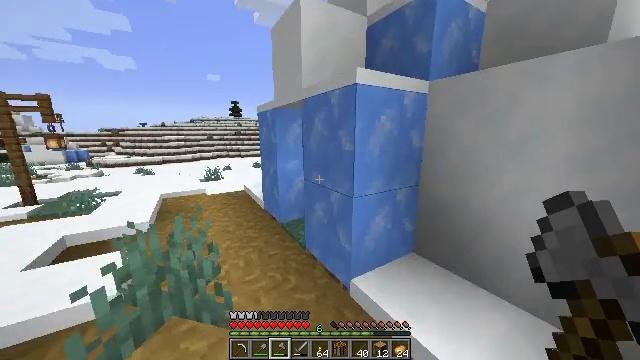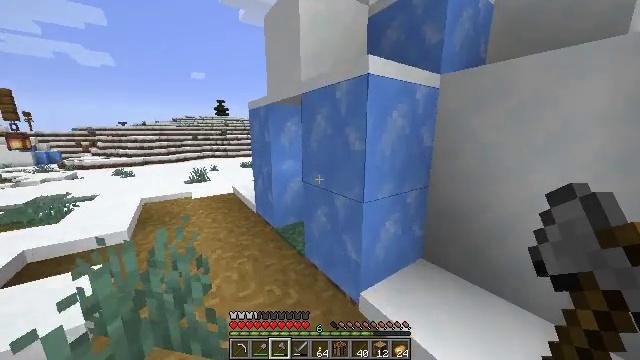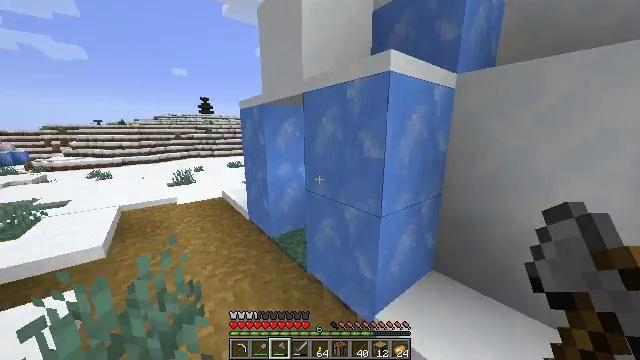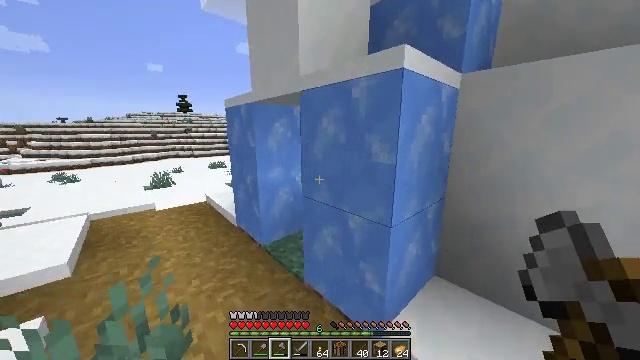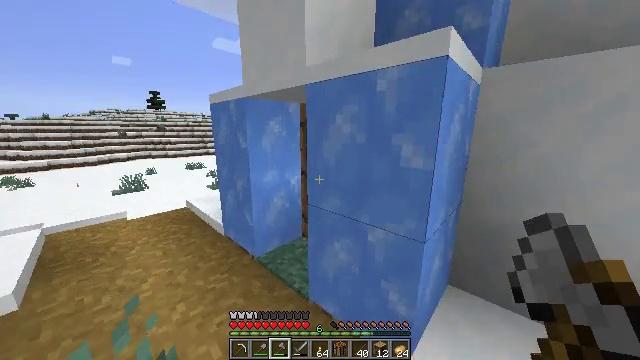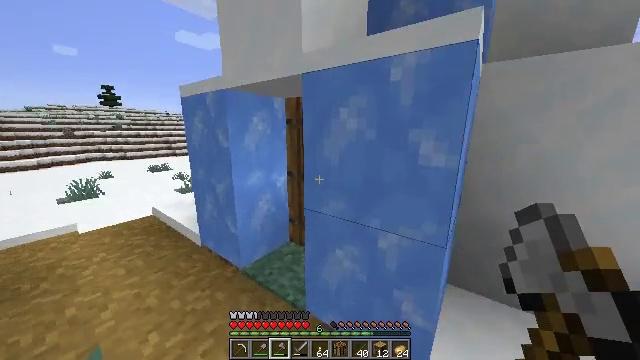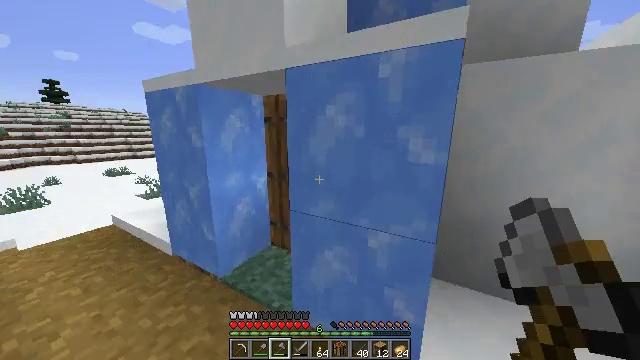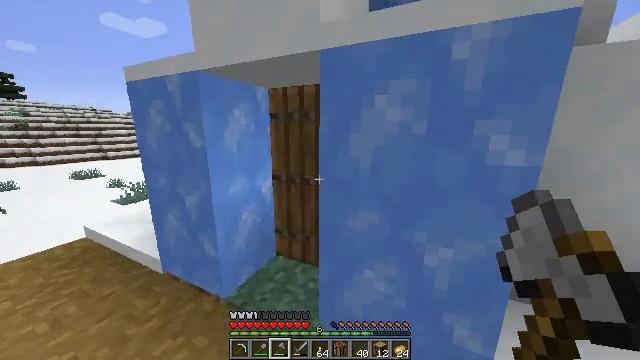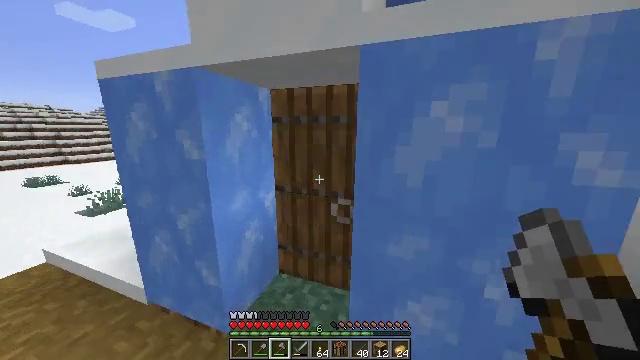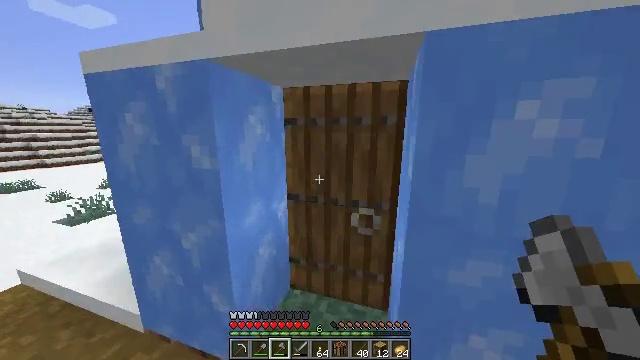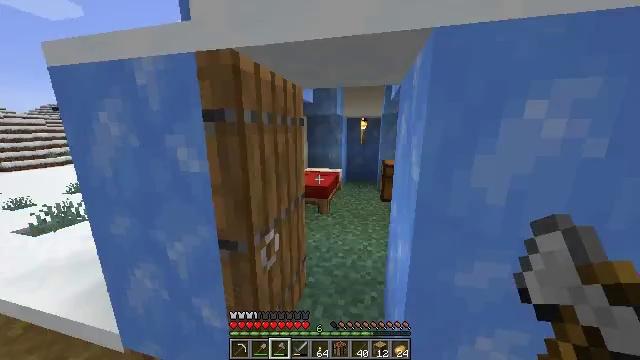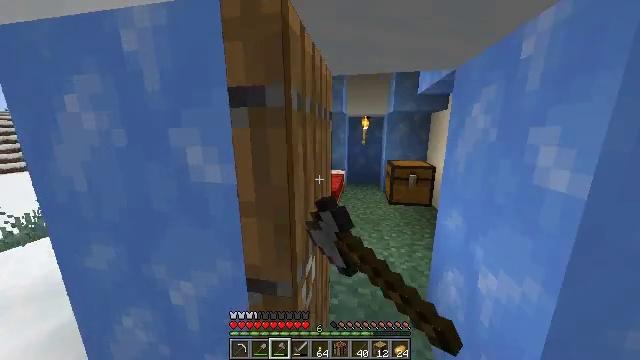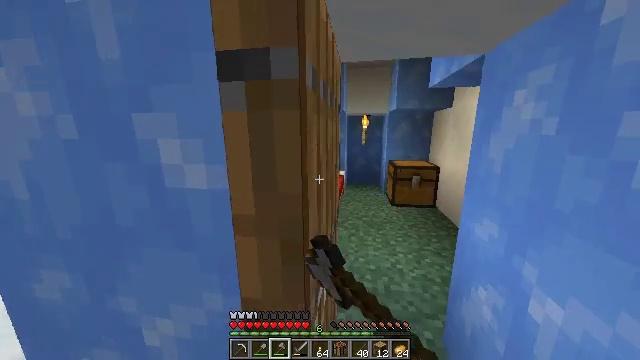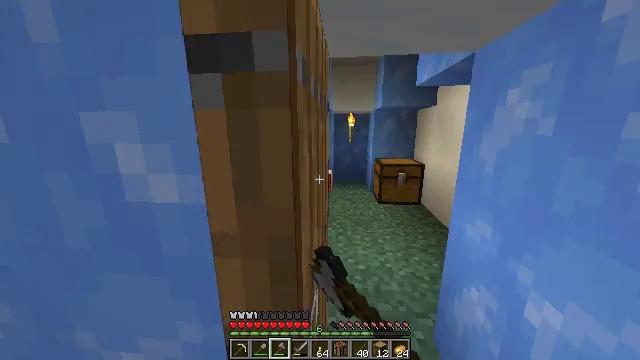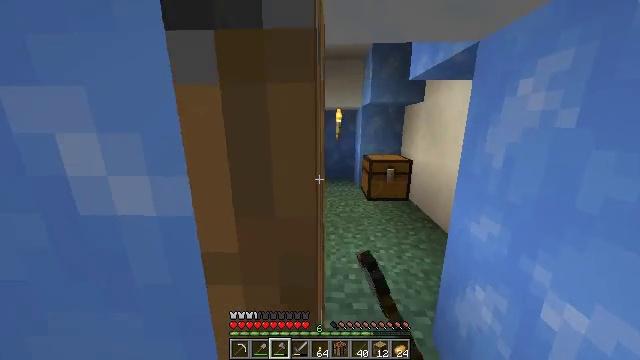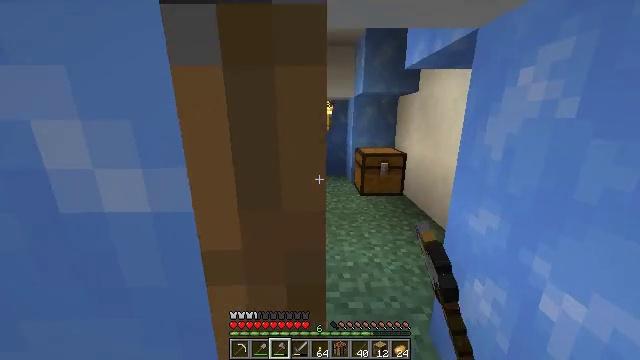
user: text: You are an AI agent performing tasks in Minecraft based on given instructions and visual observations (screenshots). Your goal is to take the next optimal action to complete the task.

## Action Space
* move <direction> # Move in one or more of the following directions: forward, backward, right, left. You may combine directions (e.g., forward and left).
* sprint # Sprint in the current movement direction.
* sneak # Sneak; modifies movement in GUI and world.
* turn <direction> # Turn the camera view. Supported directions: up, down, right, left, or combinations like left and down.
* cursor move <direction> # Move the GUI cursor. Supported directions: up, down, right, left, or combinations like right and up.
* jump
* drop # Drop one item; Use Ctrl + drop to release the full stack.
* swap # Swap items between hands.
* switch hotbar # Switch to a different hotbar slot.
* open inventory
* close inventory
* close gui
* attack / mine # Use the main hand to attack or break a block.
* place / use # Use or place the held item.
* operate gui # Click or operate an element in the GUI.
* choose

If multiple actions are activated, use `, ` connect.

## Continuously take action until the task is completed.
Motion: motion action
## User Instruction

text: Collect spruce leaves for landscaping.
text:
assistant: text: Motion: move forward and move left, sprint, turn right
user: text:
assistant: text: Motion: move forward and move left, sprint, turn right
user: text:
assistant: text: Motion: move forward and move left, sprint, turn right
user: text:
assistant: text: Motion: move forward and move left, sprint, turn right
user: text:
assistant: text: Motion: move forward and move left, sprint, turn right
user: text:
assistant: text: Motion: move forward and move left, sprint, turn right
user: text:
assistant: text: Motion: move forward and move left, sprint, turn right
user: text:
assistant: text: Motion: move forward and move left, sprint, turn right
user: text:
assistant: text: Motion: move forward and move left, sprint, turn right
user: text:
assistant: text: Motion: move forward and move left, sprint, turn right, use / place
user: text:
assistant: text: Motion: move forward, sprint, turn right, use / place
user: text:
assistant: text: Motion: move forward, sprint, turn right, use / place
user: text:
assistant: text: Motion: move forward, sprint, turn right, use / place
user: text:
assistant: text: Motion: move forward, sprint, turn right
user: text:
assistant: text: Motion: move forward, sprint, turn right and down
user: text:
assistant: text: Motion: move forward, sprint
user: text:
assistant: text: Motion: move forward, sprint, turn down
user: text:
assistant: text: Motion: move forward, turn down
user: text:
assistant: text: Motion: move forward, turn down
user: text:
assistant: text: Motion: move forward and move right, turn down
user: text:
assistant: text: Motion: move forward and move right
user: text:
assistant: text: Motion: move forward and move right
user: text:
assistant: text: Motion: move forward and move right
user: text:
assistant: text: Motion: move forward
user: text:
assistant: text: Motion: move forward
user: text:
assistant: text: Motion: move forward
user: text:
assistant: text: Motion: move forward, turn right
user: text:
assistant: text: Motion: move forward
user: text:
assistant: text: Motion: move forward, turn right
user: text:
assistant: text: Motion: move forward, turn right